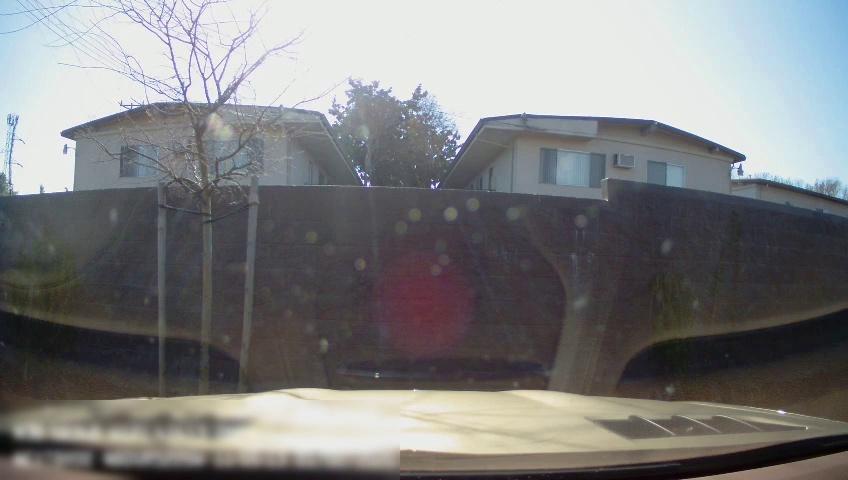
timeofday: Day
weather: Sunny